Question: I'm using libgdx and jBox2D for the first time (though I've used Box2D in other environments before).
I created a large dynamic body, and two smaller static bodies for it to land on. My bodies never seem to touch. Instead, it seems like the system is creating really tiny bodies in between my bodies ... and I don't know why!
The top half of the image below shows a collision in progress (right side), and one about to happen (left side, un-shaded shape).
The bottom half of the image below is a few steps later. The large shaded shape has rotated about the first collision point and has "collided" with the un-shaded shape.
At the site of each collision is a little red dot that seems to be preventing the shapes from touching. I've tried this at multiple scales and the results are similar. I've tried googling and searching this site for someone with the same problem with no luck.

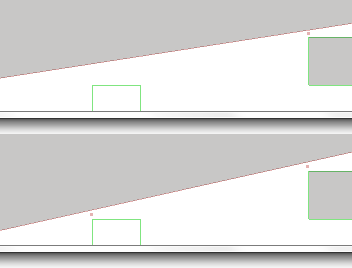
Answer: Each polygon has an extra small "radius", described in the documentation:
'''
/**
* The radius of the polygon/edge shape skin. This should not be modified.
* Making this smaller means polygons will have and insufficient for
* continuous collision. Making it larger may create artifacts for vertex
* collision.
*/
public static float polygonRadius = (2.0f * linearSlop);
'''
Which uses linearSlop, defined:
'''
/**
* A small length used as a collision and constraint tolerance. Usually it
* is chosen to be numerically significant, but visually insignificant.
*/
public static float linearSlop = 0.005f;
'''
So this means you'll want to either
- -
I would suggest the second. If your coordinate system is too small (or big), it can have other performance implications.